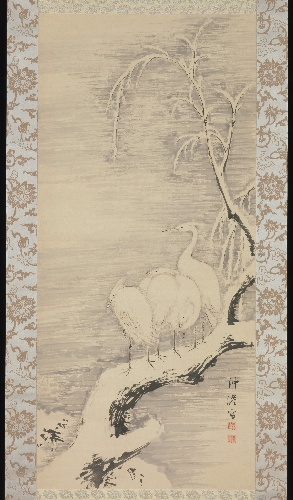
Artist: Nakabayashi Chikutō
Artist bio: Japanese, 1776–1853
Date: ca. 1840
Object type: Hanging scroll
Classification: Paintings
Medium: Hanging scroll; ink on paper
Culture: Japan
Period: Edo period (1615–1868)
Dimensions: 51 3/4 x 23 11/16 in. (131.5 x 60.2 cm)
Department: Asian Art
Credit line: The Harry G. C. Packard Collection of Asian Art, Gift of Harry G. C. Packard, and Purchase, Fletcher, Rogers, Harris Brisbane Dick, and Louis V. Bell Funds, Joseph Pulitzer Bequest, and The Annenberg Fund Inc. Gift, 1975
Accession year: 1975
Repository: Metropolitan Museum of Art, New York, NY
Tags: Birds|Trees|Snow